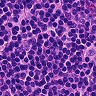
Metastatic tissue present: no